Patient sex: M
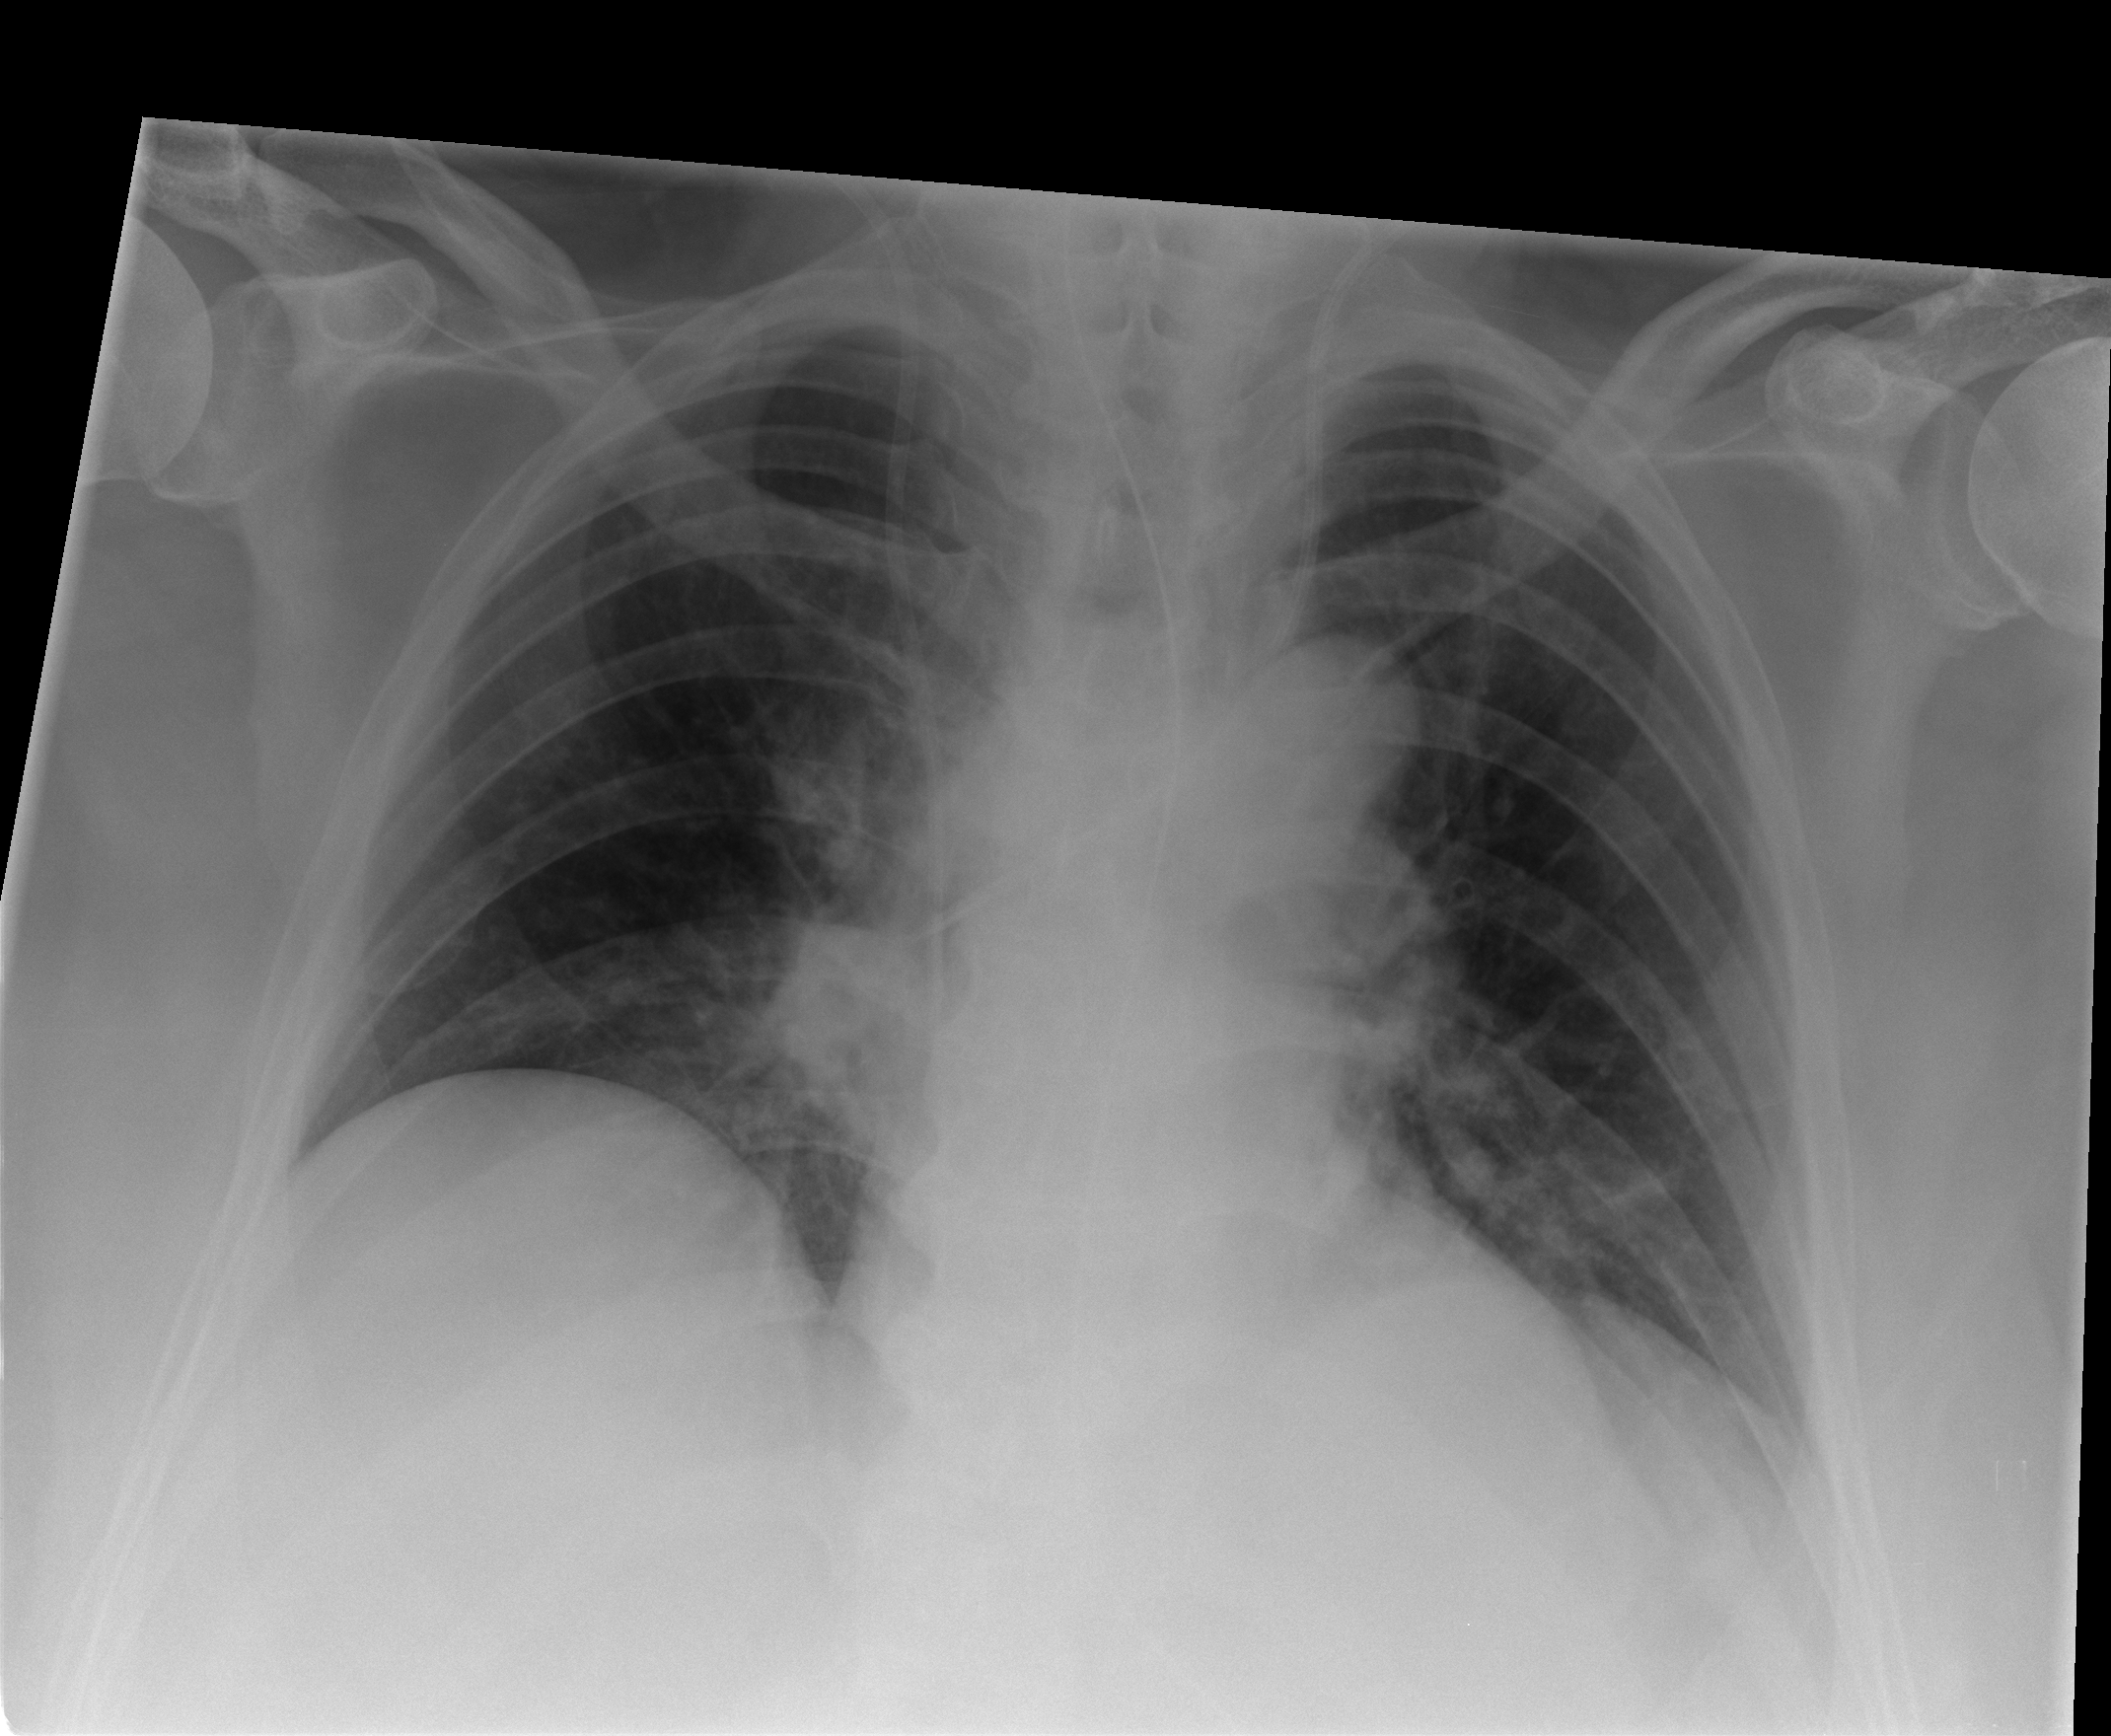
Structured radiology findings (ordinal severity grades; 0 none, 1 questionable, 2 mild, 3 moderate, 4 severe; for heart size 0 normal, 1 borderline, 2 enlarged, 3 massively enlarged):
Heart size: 1
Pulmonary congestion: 0
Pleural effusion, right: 0
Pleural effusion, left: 0
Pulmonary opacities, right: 0
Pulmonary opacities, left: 0
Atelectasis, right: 2
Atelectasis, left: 2